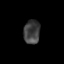
Tissue: skin
Cell type: Others
Senescence score: 0.2519
Nuclear area (px): 382
Mean DAPI intensity: 64.22